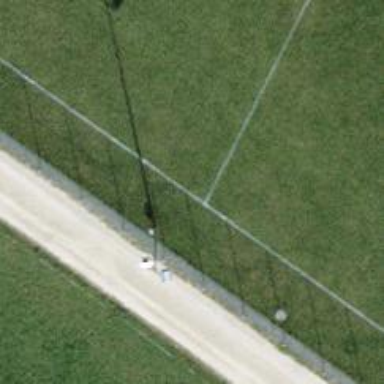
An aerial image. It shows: Mast structure.